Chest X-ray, PA view. Patient: 44 years old, sex M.
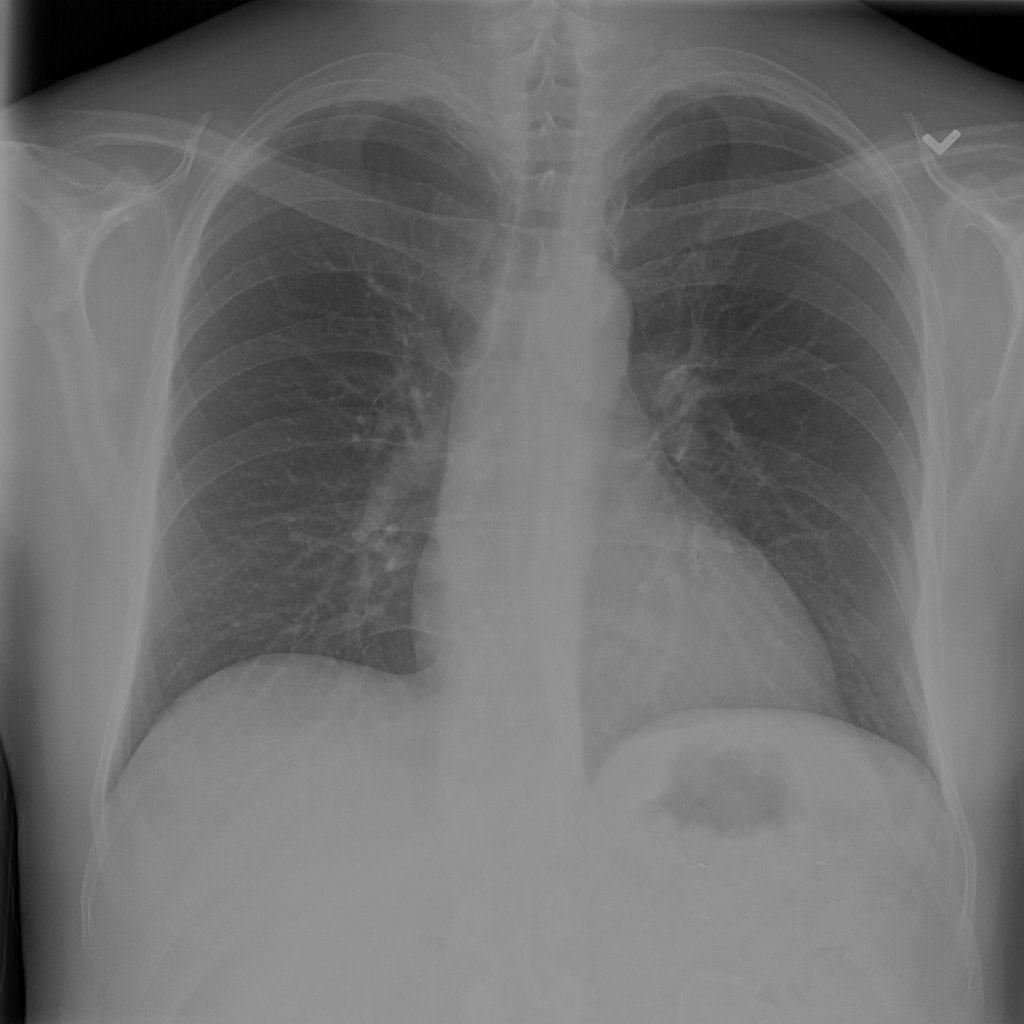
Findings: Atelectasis